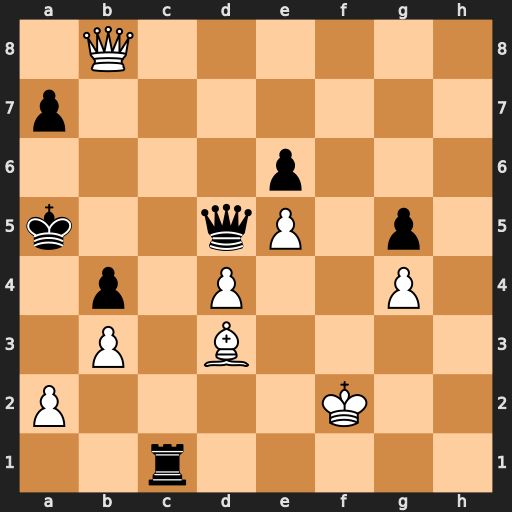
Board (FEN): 1Q6/p7/4p3/k2qP1p1/1p1P2P1/1P1B4/P4K2/2r5
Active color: w
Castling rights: -
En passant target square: -
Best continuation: Qxa7#